Question: I am sending a message with AcknowledgeTypes.NegativeReceive with a time to be received set so that if the message isn't received off the destination queue within that time frame, a negative receive message is sent to my administration queue. This works fine. The problem is that I want to know which queue the message couldn't be received from.
When I check the message of the negative acknowledgement, there's no hint of the original queue to which the message was sent.
What I'm trying to accomplish is to treat the negative acknowledgement as an event to divert message traffic to a different queue but I need to know the queue to divert away from and that appears not to be retained in the negative acknowledgement message by default.
Is there a way to get the original destination queue out of an acknowledgment message?
What appears to be happening is the DestinationQueue.Path in the acknowledgement message is set to the Outgoing queue on the target machine which is some GUID\ID, e.g.

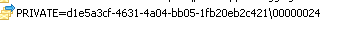
Answer: I found it. It is the <URL> property of the acknowledgment message. Overlooked that.